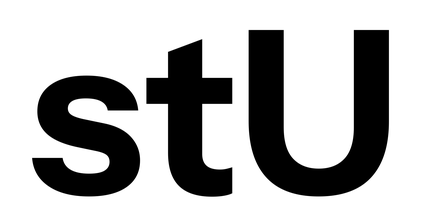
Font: InstrumentSans_Bold